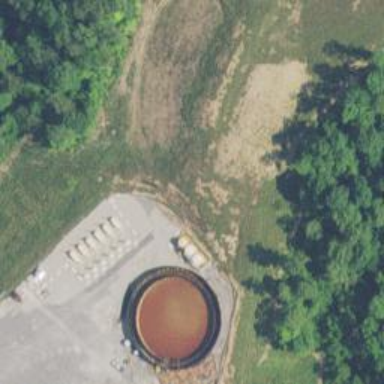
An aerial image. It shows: Storage tank that is man-made.